一年级 · 算术
（6 分）看图列式并计算。

(1)

(2)

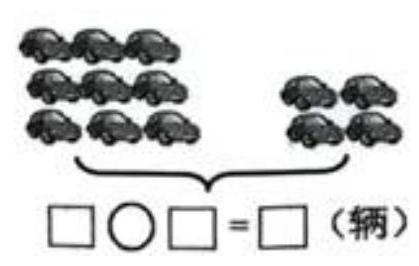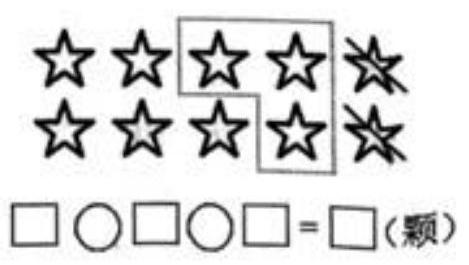
答案: (1) $9+4=13$ (辆)

(2) $10-2-3=5$ (颗)